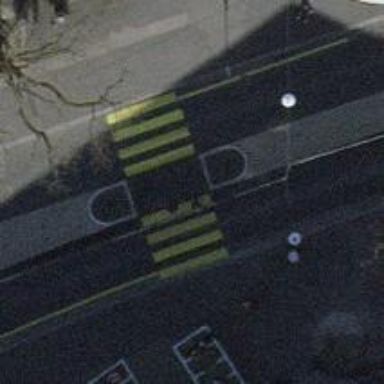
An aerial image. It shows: Marked crossing with island.